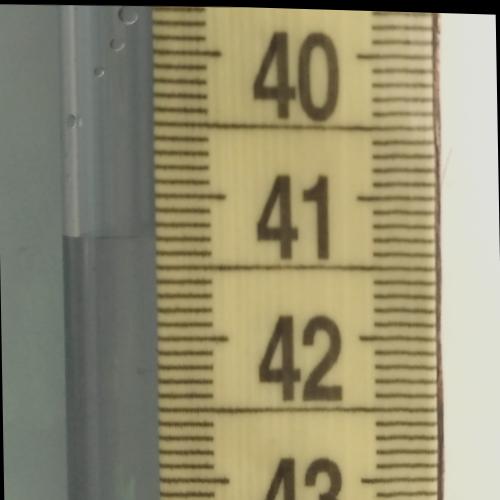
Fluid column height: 41.3 cm